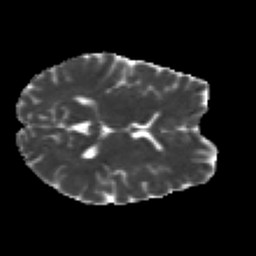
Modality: MD
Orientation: axial
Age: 26
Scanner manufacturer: siemens
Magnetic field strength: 3 T
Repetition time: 2.2 s
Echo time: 0.084 s